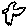
Label: bird